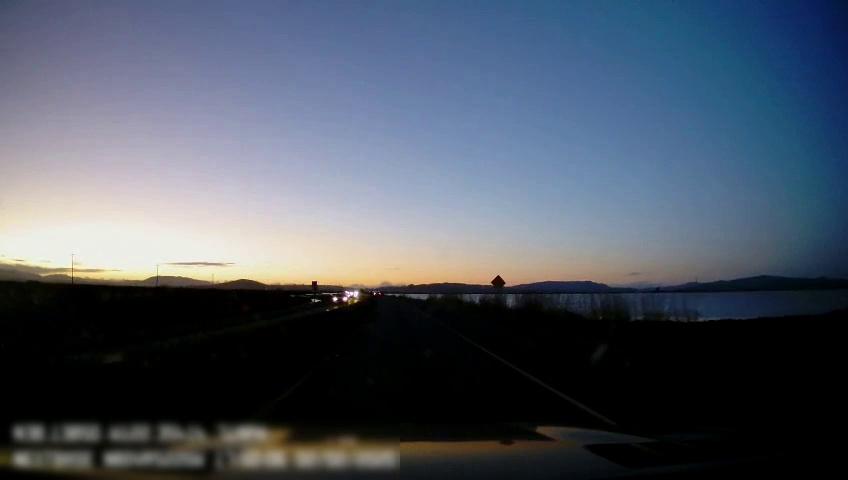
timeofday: Dusk/Dawn/Twilight
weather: Sunny
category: Drivable Space
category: Vehicles | Car
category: Lanes | Current Lane
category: Lanes | Current Lane
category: Traffic | Signs